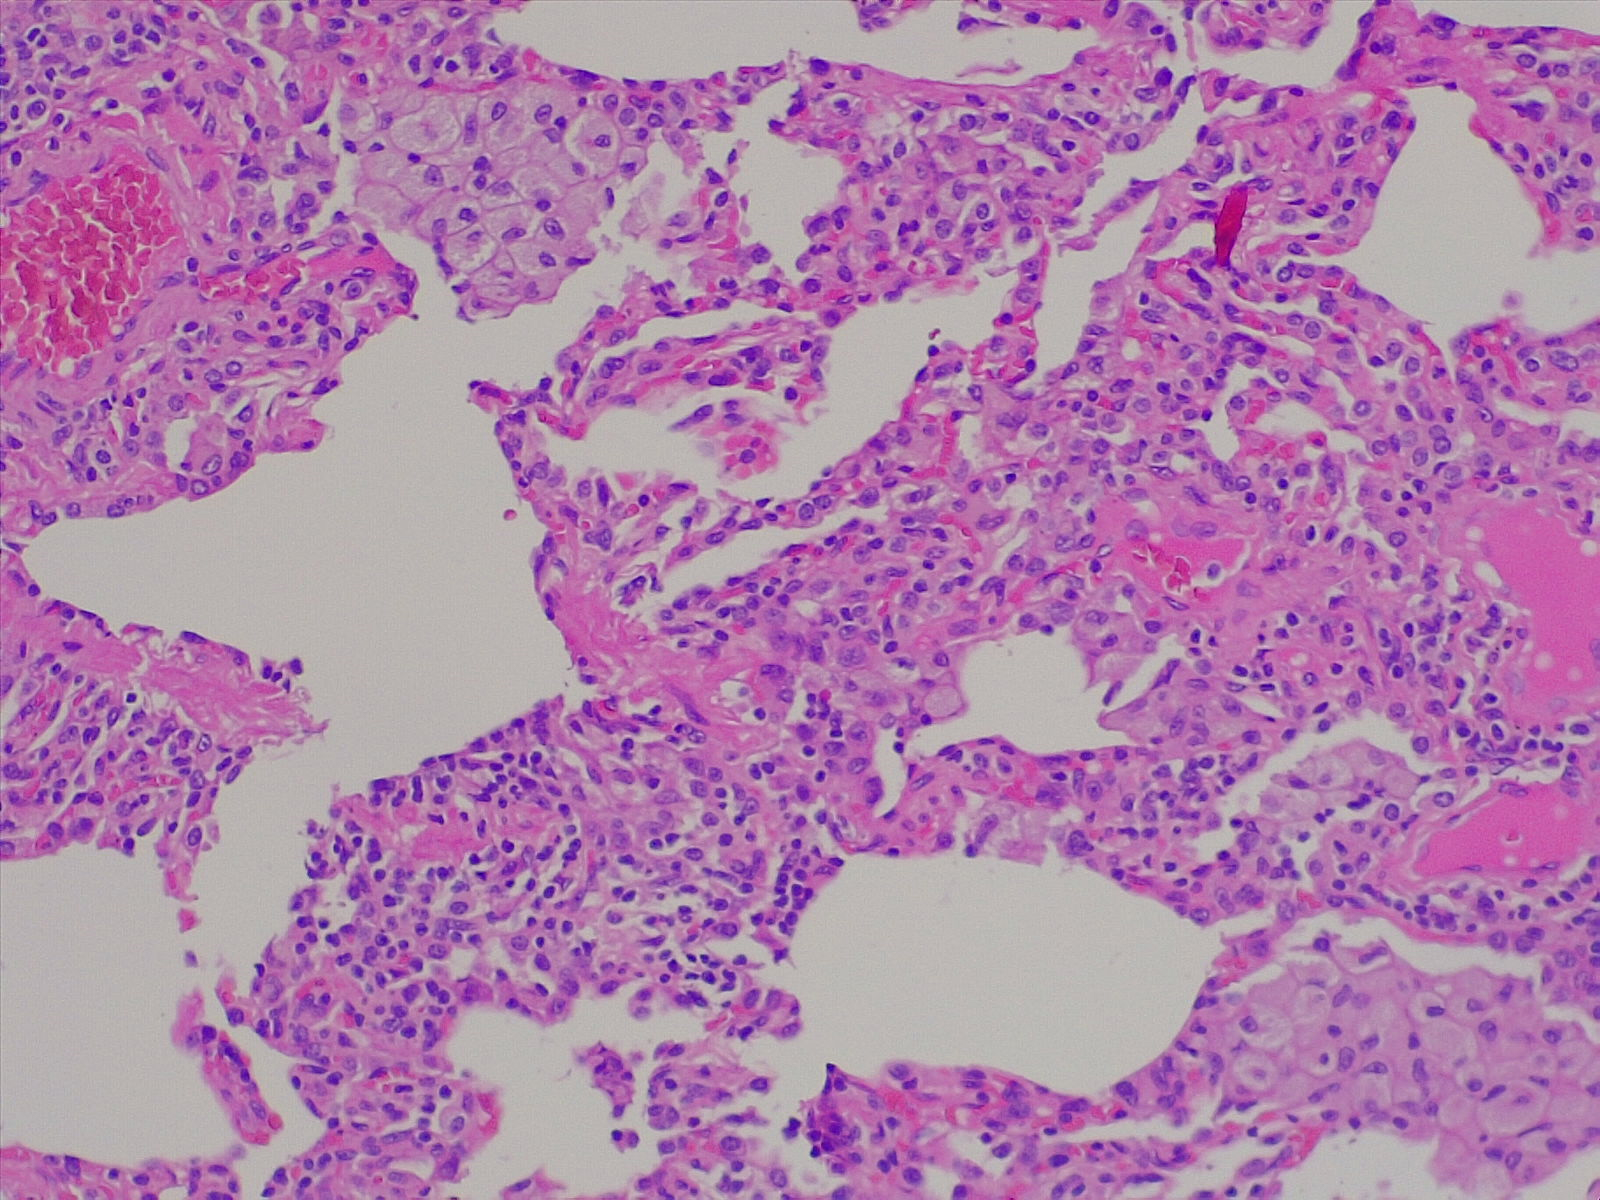
Label: normal lung tissue